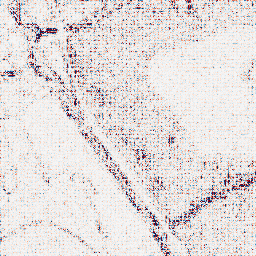
Category: wavelet
Decomposition family: wavelet_reverse_biorthogonal
Decomposition parameters: wavelet: rbio5.5
level: 1
Upsampling method: sinc_hamming
Upsampling parameters: scale: 4
kernel_size: 4
Upsampling scale: 4